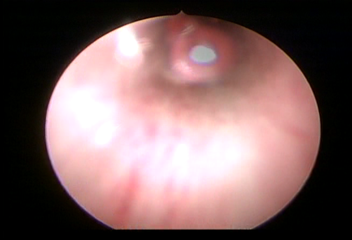
Modality: WLC
Class: Normal mucosa
Bladder cancer association: No